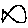
Label: fish